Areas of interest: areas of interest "State Grid Automotive Charging Station (State Grid Shaanxi Xi'an Weiyang District Weiyang Road Charging Station)"
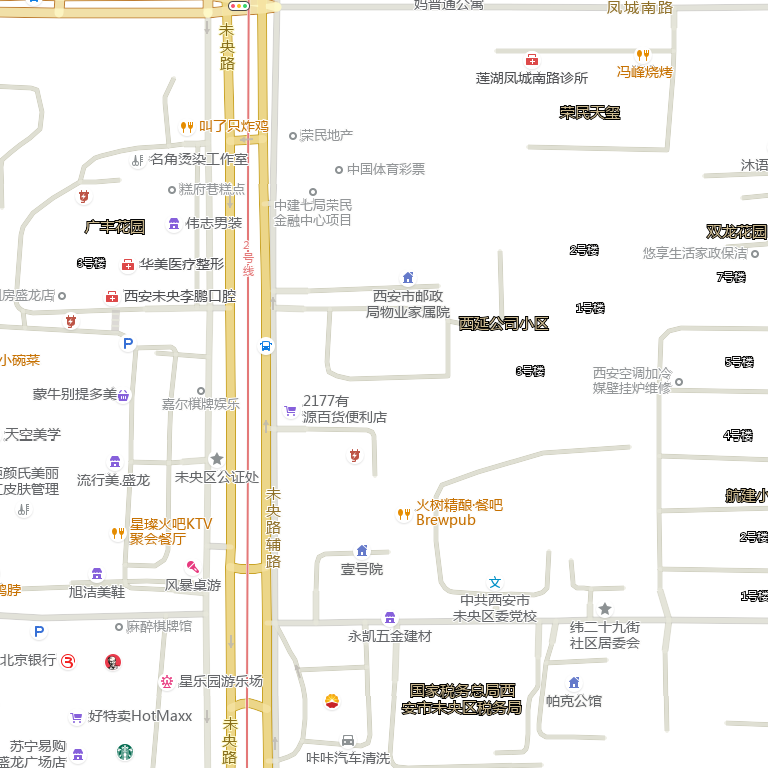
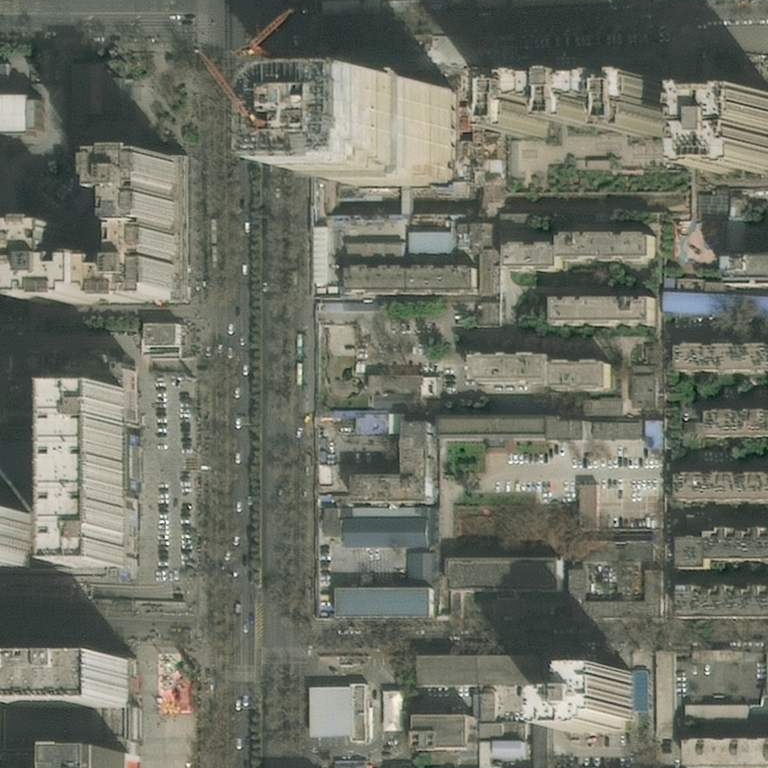